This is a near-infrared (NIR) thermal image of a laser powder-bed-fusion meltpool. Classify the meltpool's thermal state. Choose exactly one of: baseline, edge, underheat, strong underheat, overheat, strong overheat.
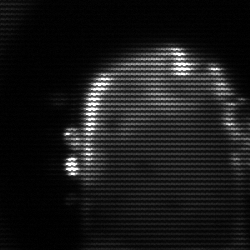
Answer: baseline